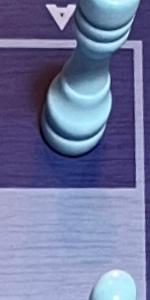
Label: Empty